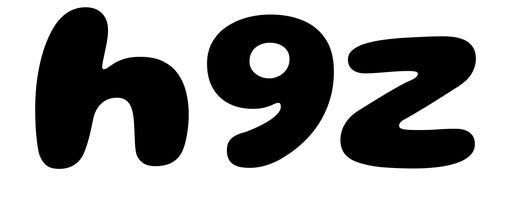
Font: Gluten_Bold